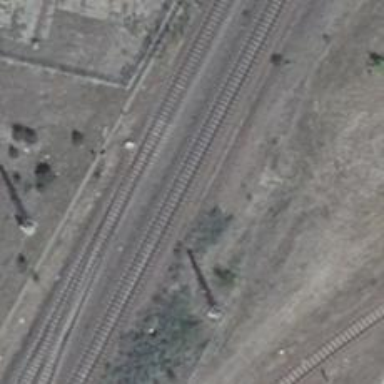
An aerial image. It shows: Railway switch.